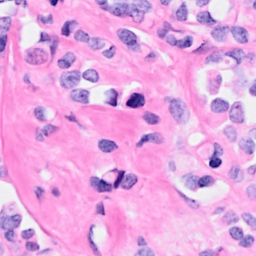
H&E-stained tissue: Breast